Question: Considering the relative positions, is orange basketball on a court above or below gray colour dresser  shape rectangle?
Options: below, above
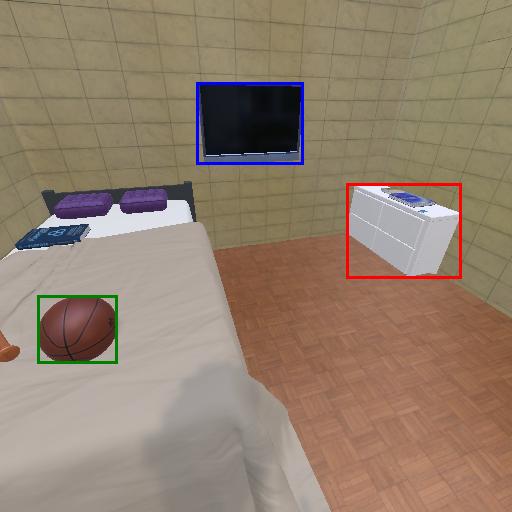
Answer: below